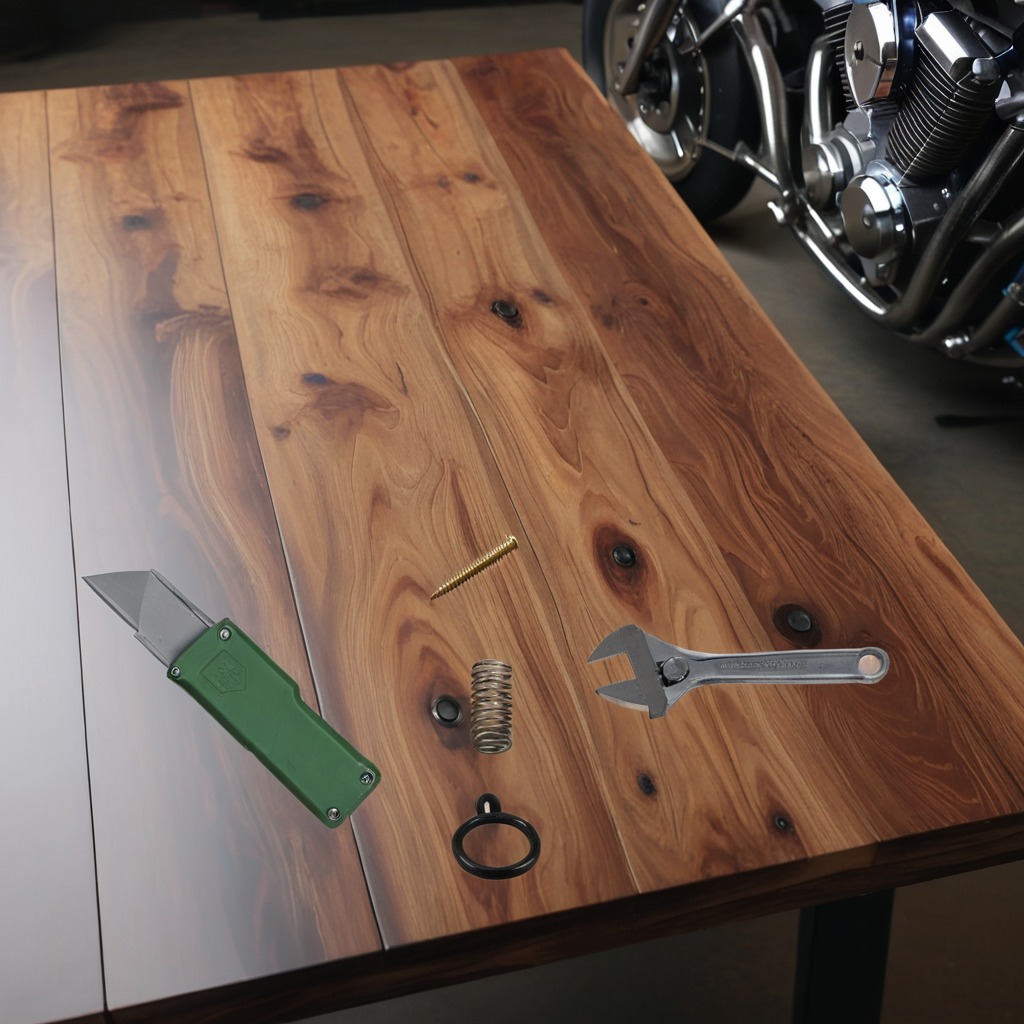
A rubber O'ring, a utility knife, a metal machine screw, a coiled metal spring, and a wrench are lying on the oil-spilled wooden table in a vintage motorcycle garage.